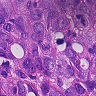
Metastatic tissue present: yes